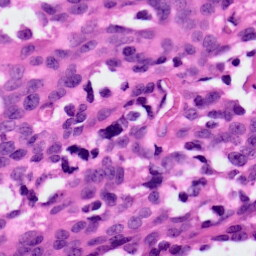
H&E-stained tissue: Ovarian